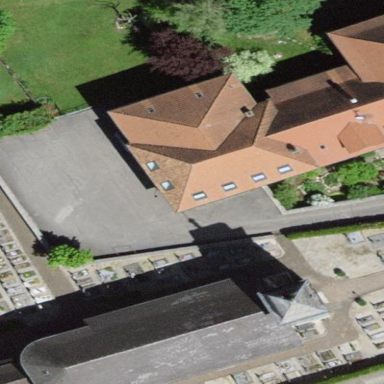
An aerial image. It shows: Cemetery.